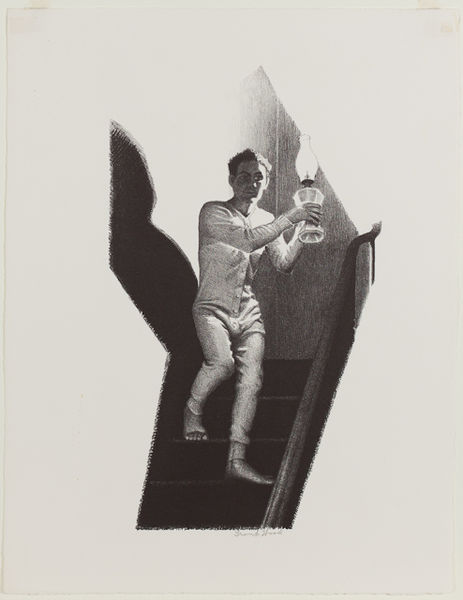
Titel: Midnight Alarm
Künstler: Grant Wood
Standort: Amherst (Massachusetts, USA)
Institution: Mead Art Museum, Amherst College
Schlagwörter: feuer, mann, schatten, weiß, lampe, nacht, schwarz, füße, angst, treppe, hands, lamp, stair, stairs, steps, white, black, grey, hair, interior, print, geländer, railing, stufen, knöpfe, foto, barfuß, unterhose, man, naked, head, feet, light, night, absatz, drawing, paper, neugier, black and white, shadow, walking, arms, sound, engraving, pencil, legs, fire, schleichen, neugierde, shadows, unterwäsche, schlafanzug, standing, scared, flame, fear, ass, lit, noise, holding, alone, stairway, blakc, stairwell, underwear, pajamas, banister, bare foot, undies, creep, undressed, bnister, break in, pijamas, tip toe, pyjamas, longjohns, pijama, mezzonero